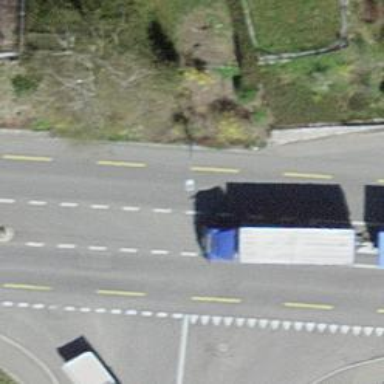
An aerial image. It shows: Primary highway with designated cycle lane on the left side and sidewalk.